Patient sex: F
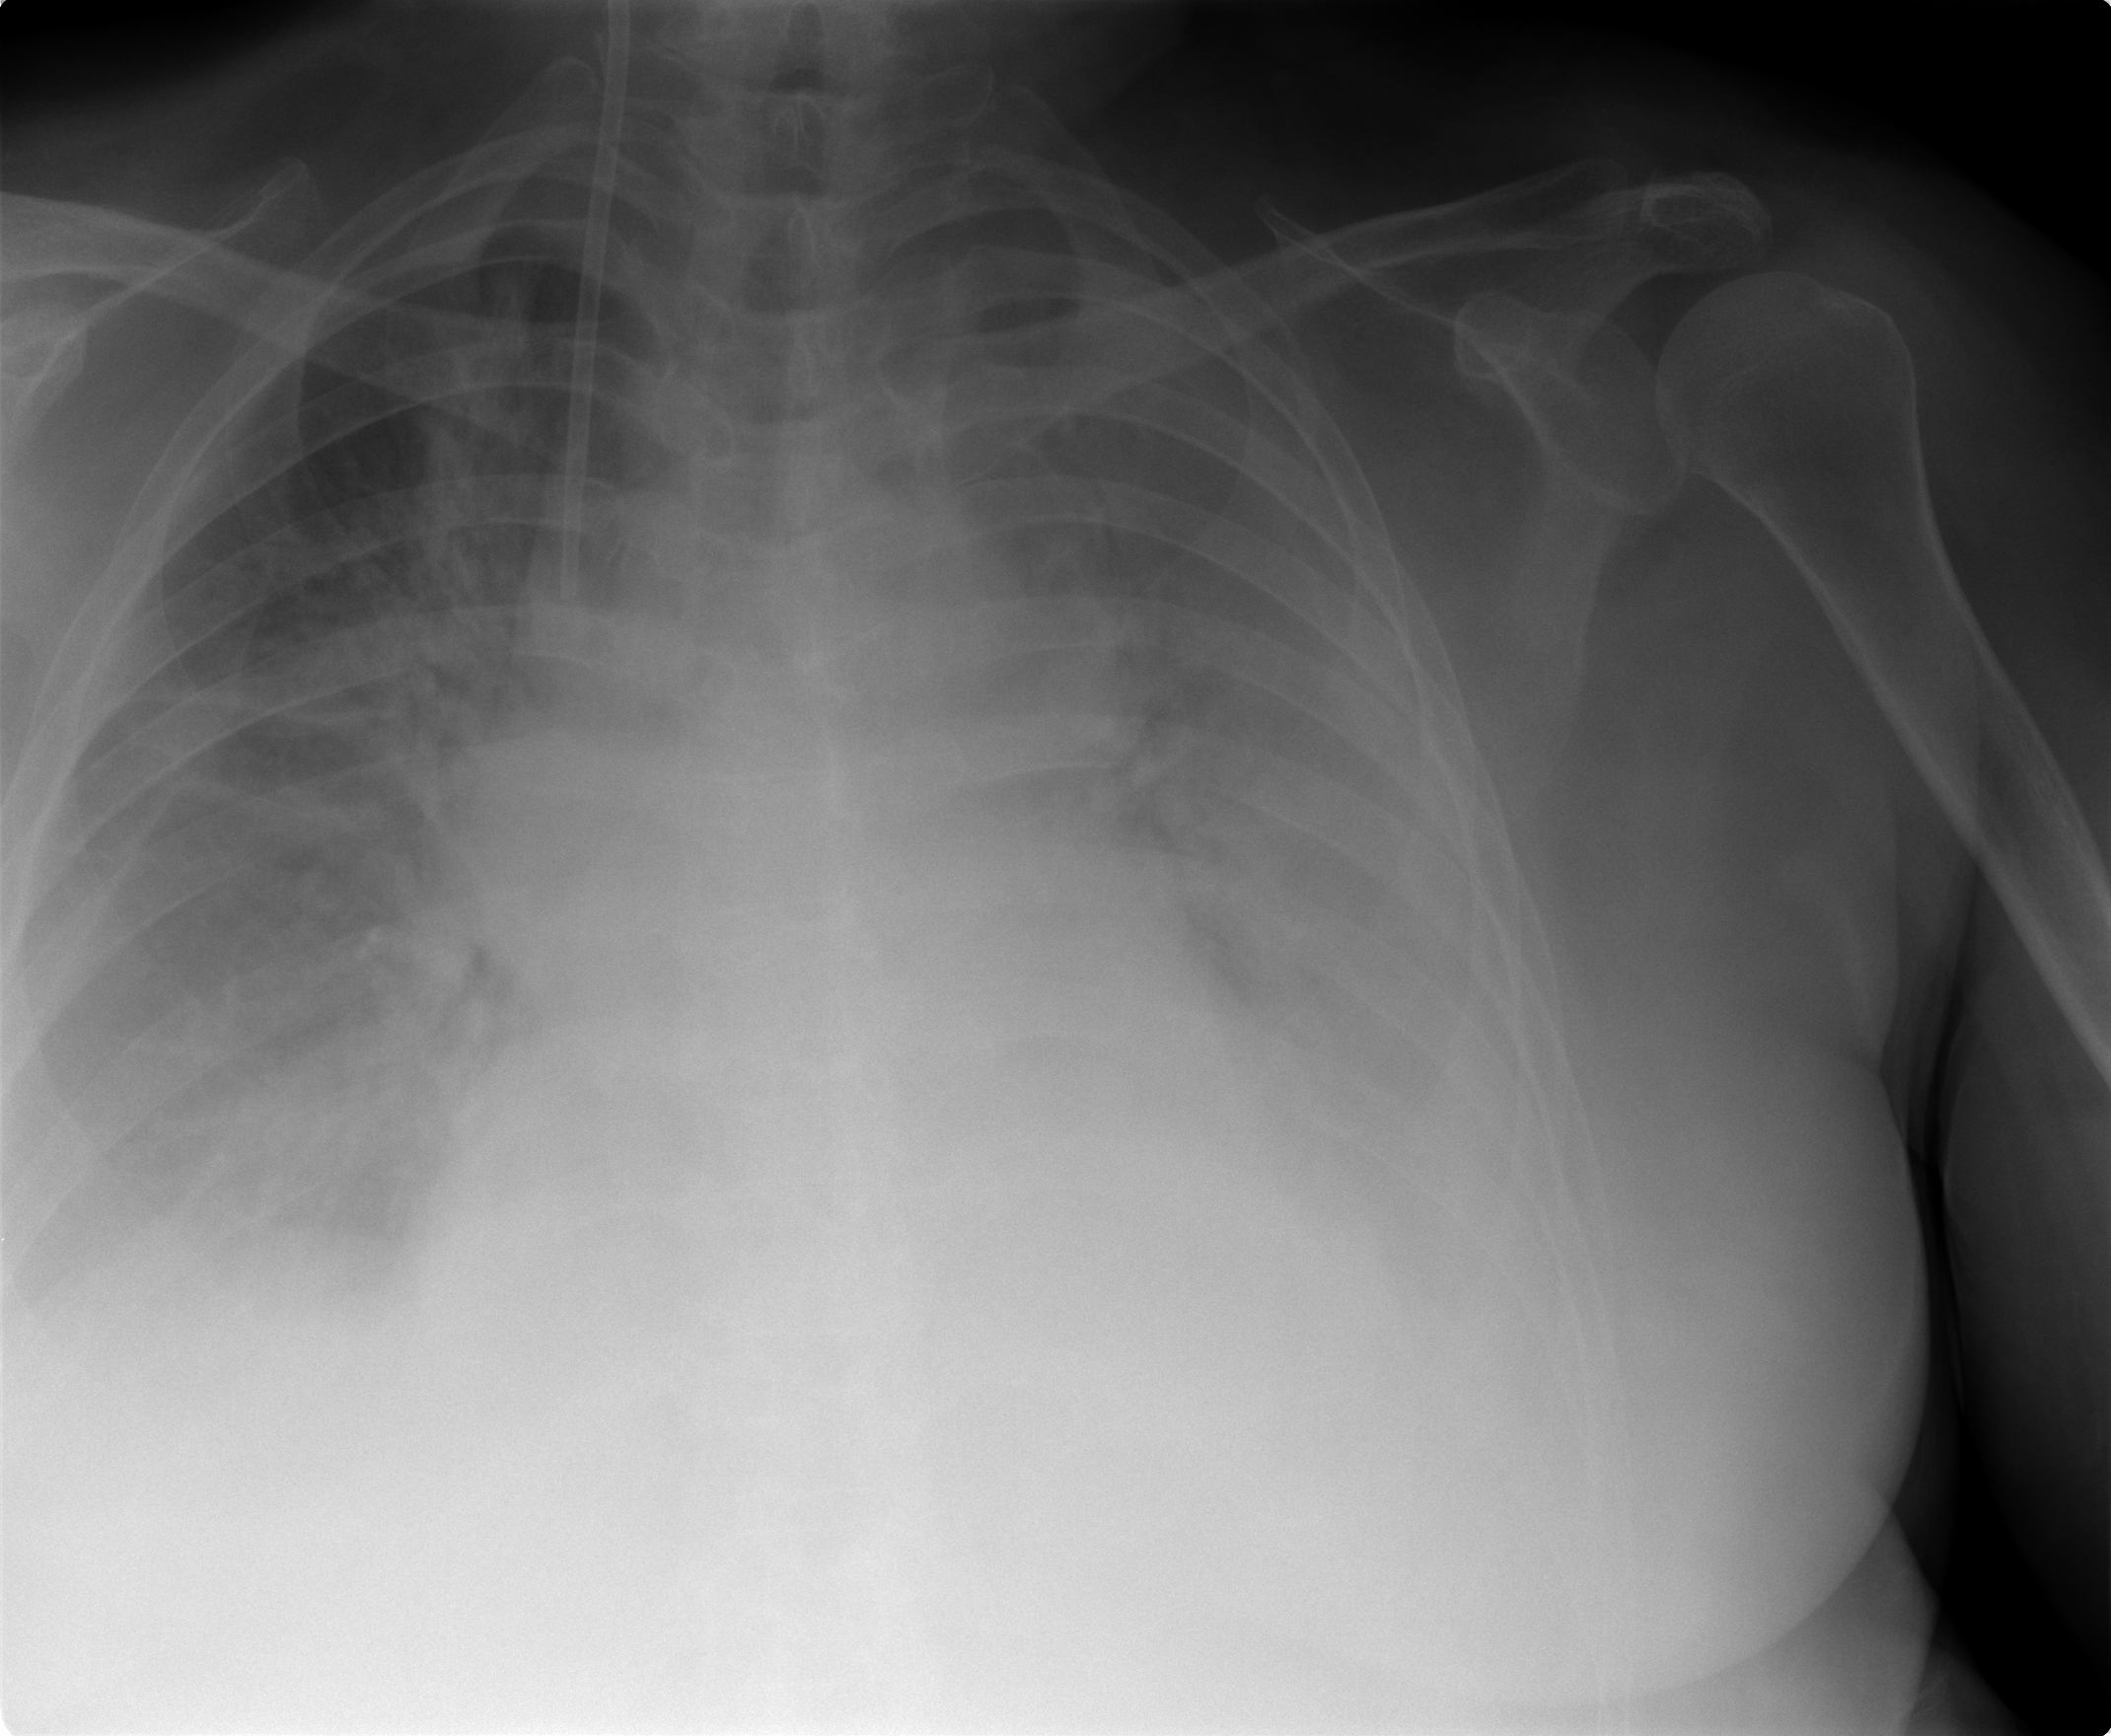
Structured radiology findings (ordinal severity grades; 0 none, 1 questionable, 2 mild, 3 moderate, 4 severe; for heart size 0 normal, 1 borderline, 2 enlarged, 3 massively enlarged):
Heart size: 2
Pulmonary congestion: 2
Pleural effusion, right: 2
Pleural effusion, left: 3
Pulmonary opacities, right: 1
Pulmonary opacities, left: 1
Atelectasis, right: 2
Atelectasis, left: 2